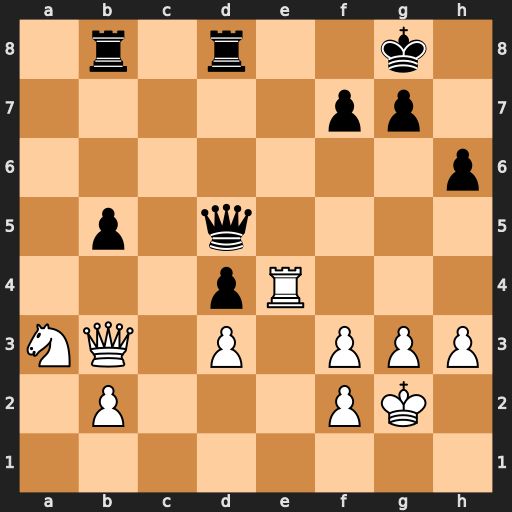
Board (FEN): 1r1r2k1/5pp1/7p/1p1q4/3pR3/NQ1P1PPP/1P3PK1/8
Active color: w
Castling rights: -
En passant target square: -
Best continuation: Re8+ Rxe8 Qxd5